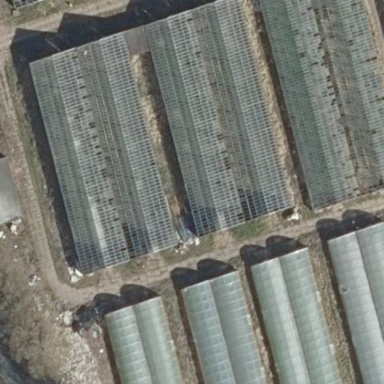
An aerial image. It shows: Greenhouse.